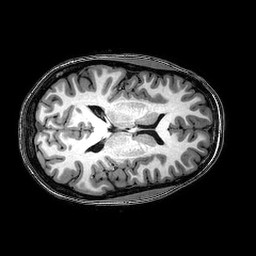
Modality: T1w
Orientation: axial
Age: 24
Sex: female
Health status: healthy
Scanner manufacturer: philips
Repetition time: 0.008225 s
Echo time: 0.00378 s